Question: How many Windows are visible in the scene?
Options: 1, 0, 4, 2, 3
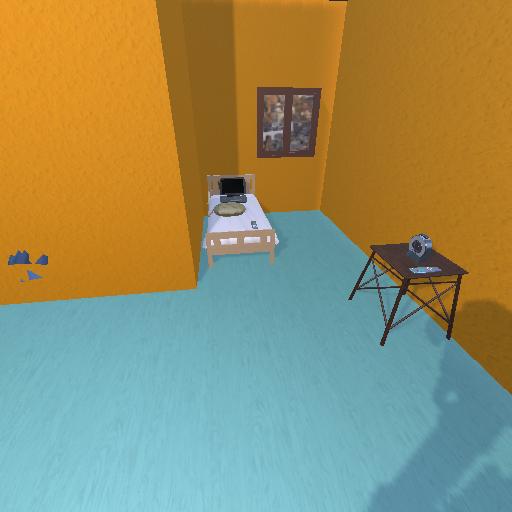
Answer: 1